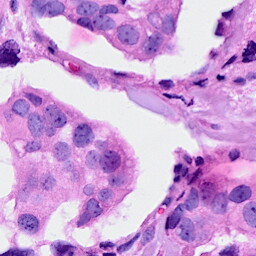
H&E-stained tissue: Breast